Question: this is the heatmap of the question. Each task can only be assigned to one person, and each person can only be assigned one task. How to allocate to maximize total profit? (all profits are multiples of ten), and output the maximum profit.
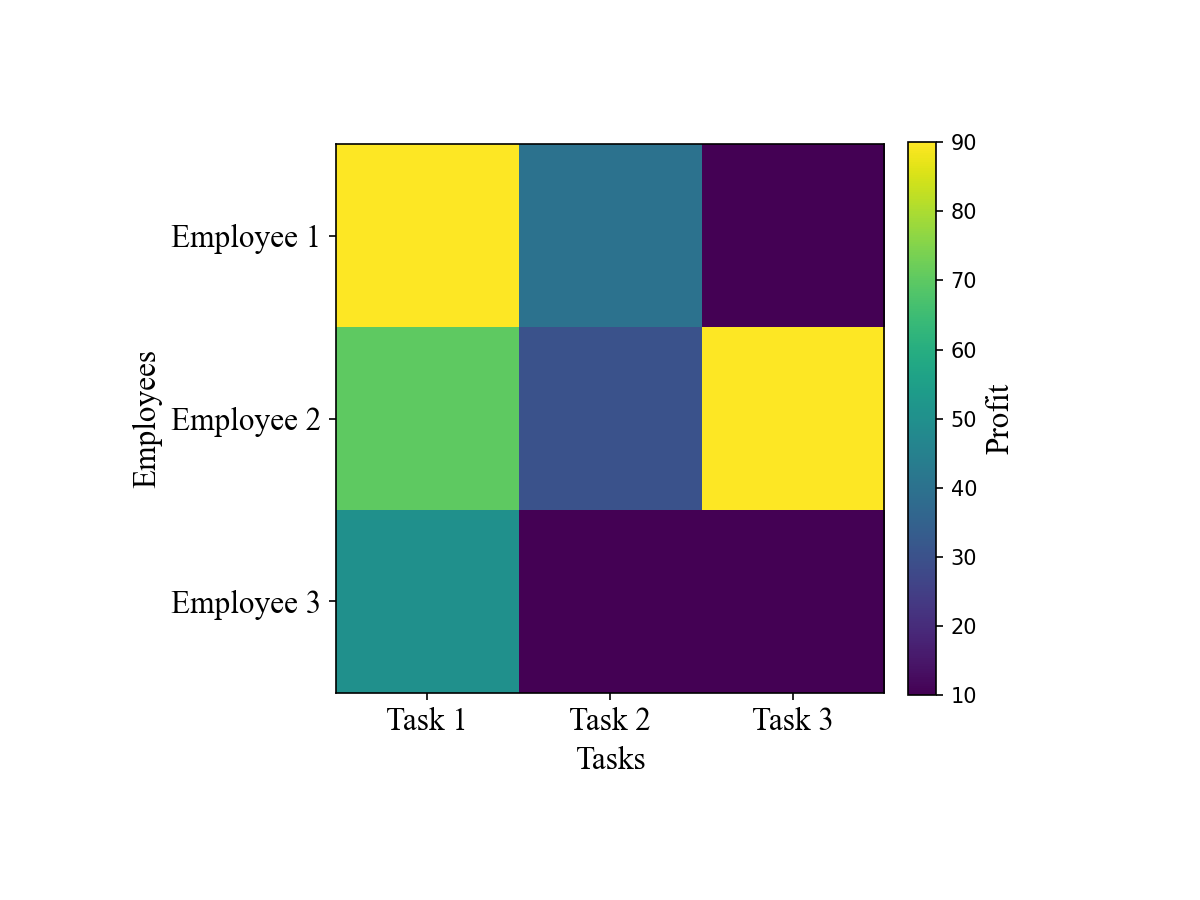
Answer: 190